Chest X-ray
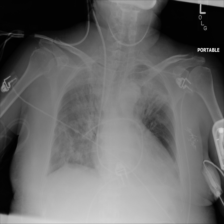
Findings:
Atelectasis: negative
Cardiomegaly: negative
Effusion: negative
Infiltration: negative
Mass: negative
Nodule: negative
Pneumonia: negative
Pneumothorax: negative
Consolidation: negative
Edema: negative
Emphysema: negative
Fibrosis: negative
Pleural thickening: negative
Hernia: negative